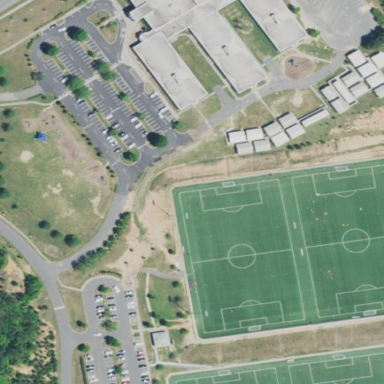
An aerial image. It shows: Soccer pitch designated for leisure and sports activities.